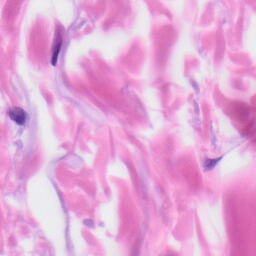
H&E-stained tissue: Skin